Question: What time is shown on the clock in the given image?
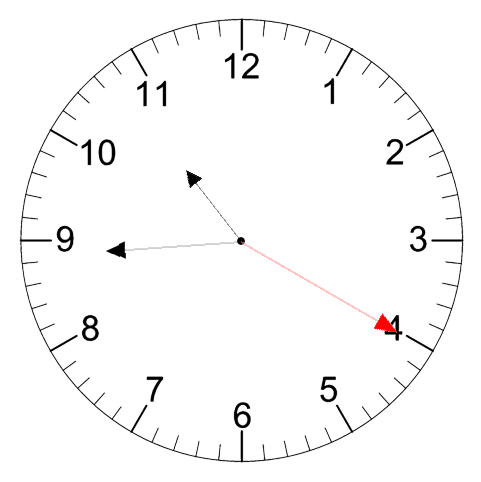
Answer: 10:44:20